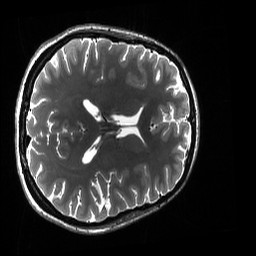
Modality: T2w
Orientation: axial
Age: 24
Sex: female